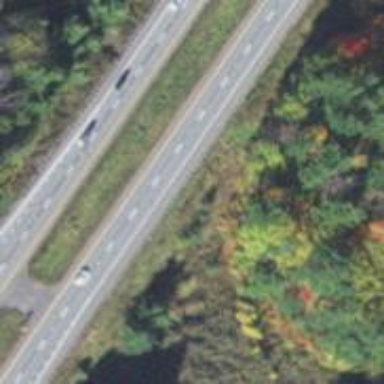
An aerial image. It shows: Asphalt motorway.